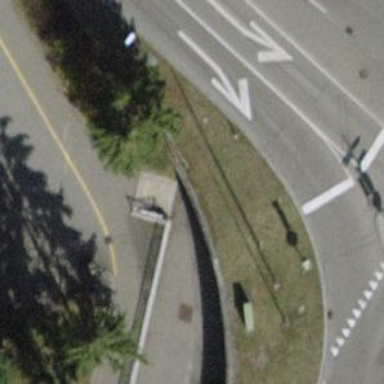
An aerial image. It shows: Road with steps.